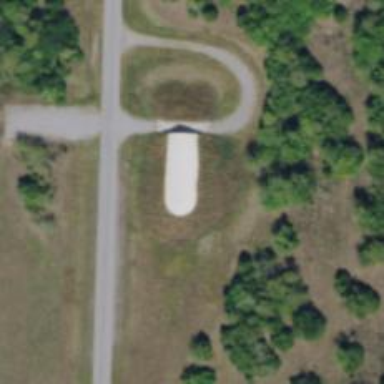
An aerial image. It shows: Military bunker for protection and defense.